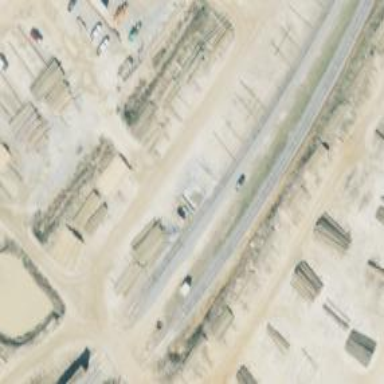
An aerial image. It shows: Rail spur service for lumber transportation.